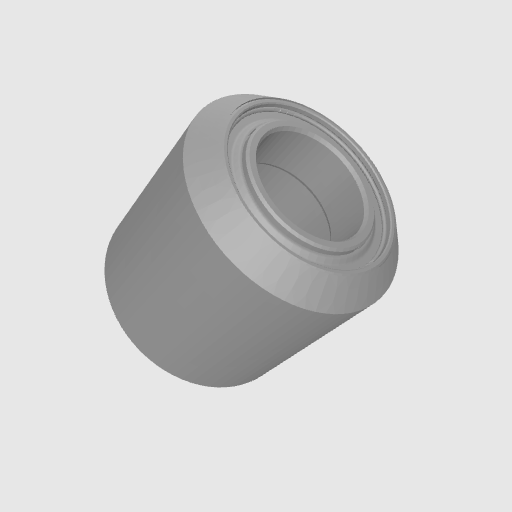
Part: VWheel